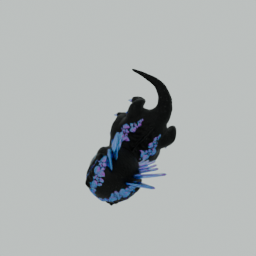
Label: animals